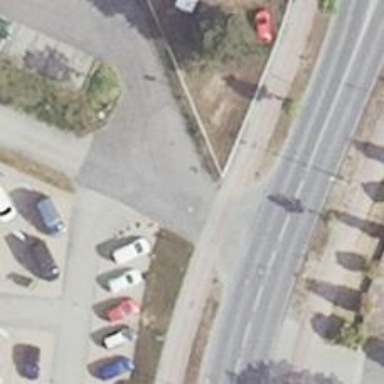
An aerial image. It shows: Asphalt parking aisle designated as service road.